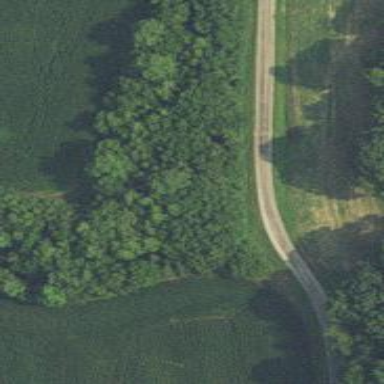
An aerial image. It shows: Culvert tunnel.